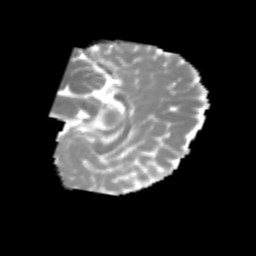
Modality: MD
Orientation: sagittal
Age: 6
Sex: male
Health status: healthy